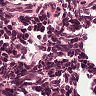
Metastatic tissue present: no